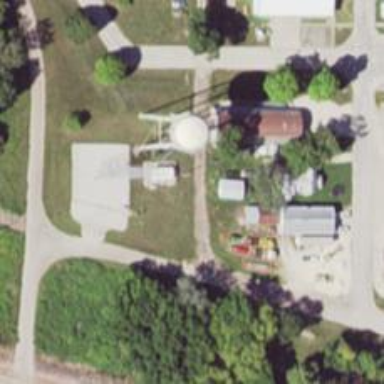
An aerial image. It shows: Water tower that is man-made.